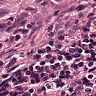
Metastatic tissue present: yes